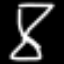
Label: hourglass